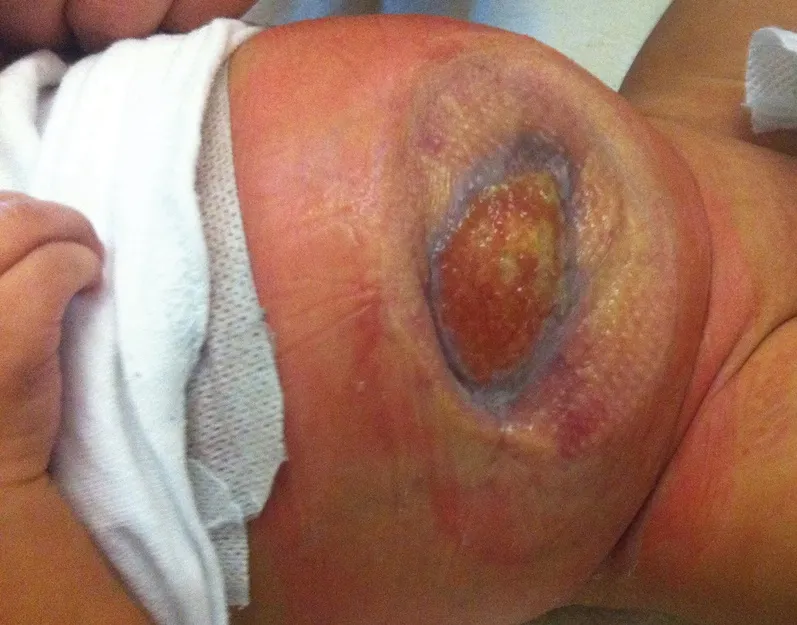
Gastroschisis on day of life 78, showing wound contraction.
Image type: medical_photograph (other_medical_photograph)